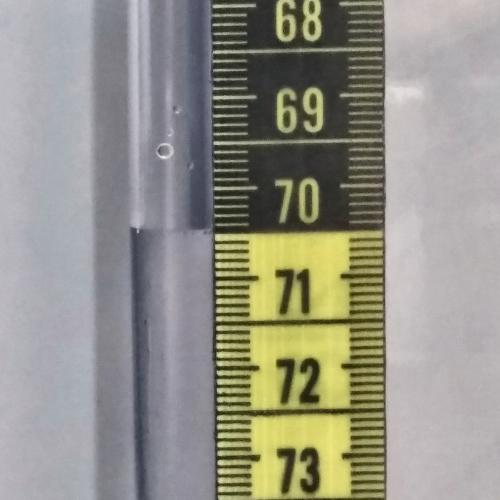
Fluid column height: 70.4 cm